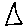
Label: triangle